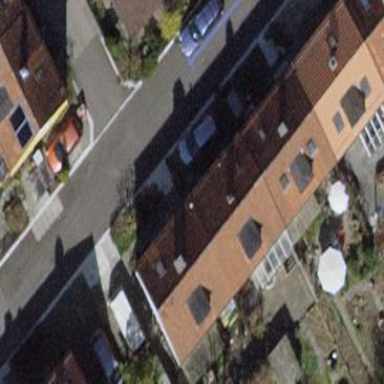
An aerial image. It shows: House with gabled roof made of tiles. The roof orientation is across the building.